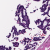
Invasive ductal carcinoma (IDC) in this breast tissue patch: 0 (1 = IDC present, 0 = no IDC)